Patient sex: M
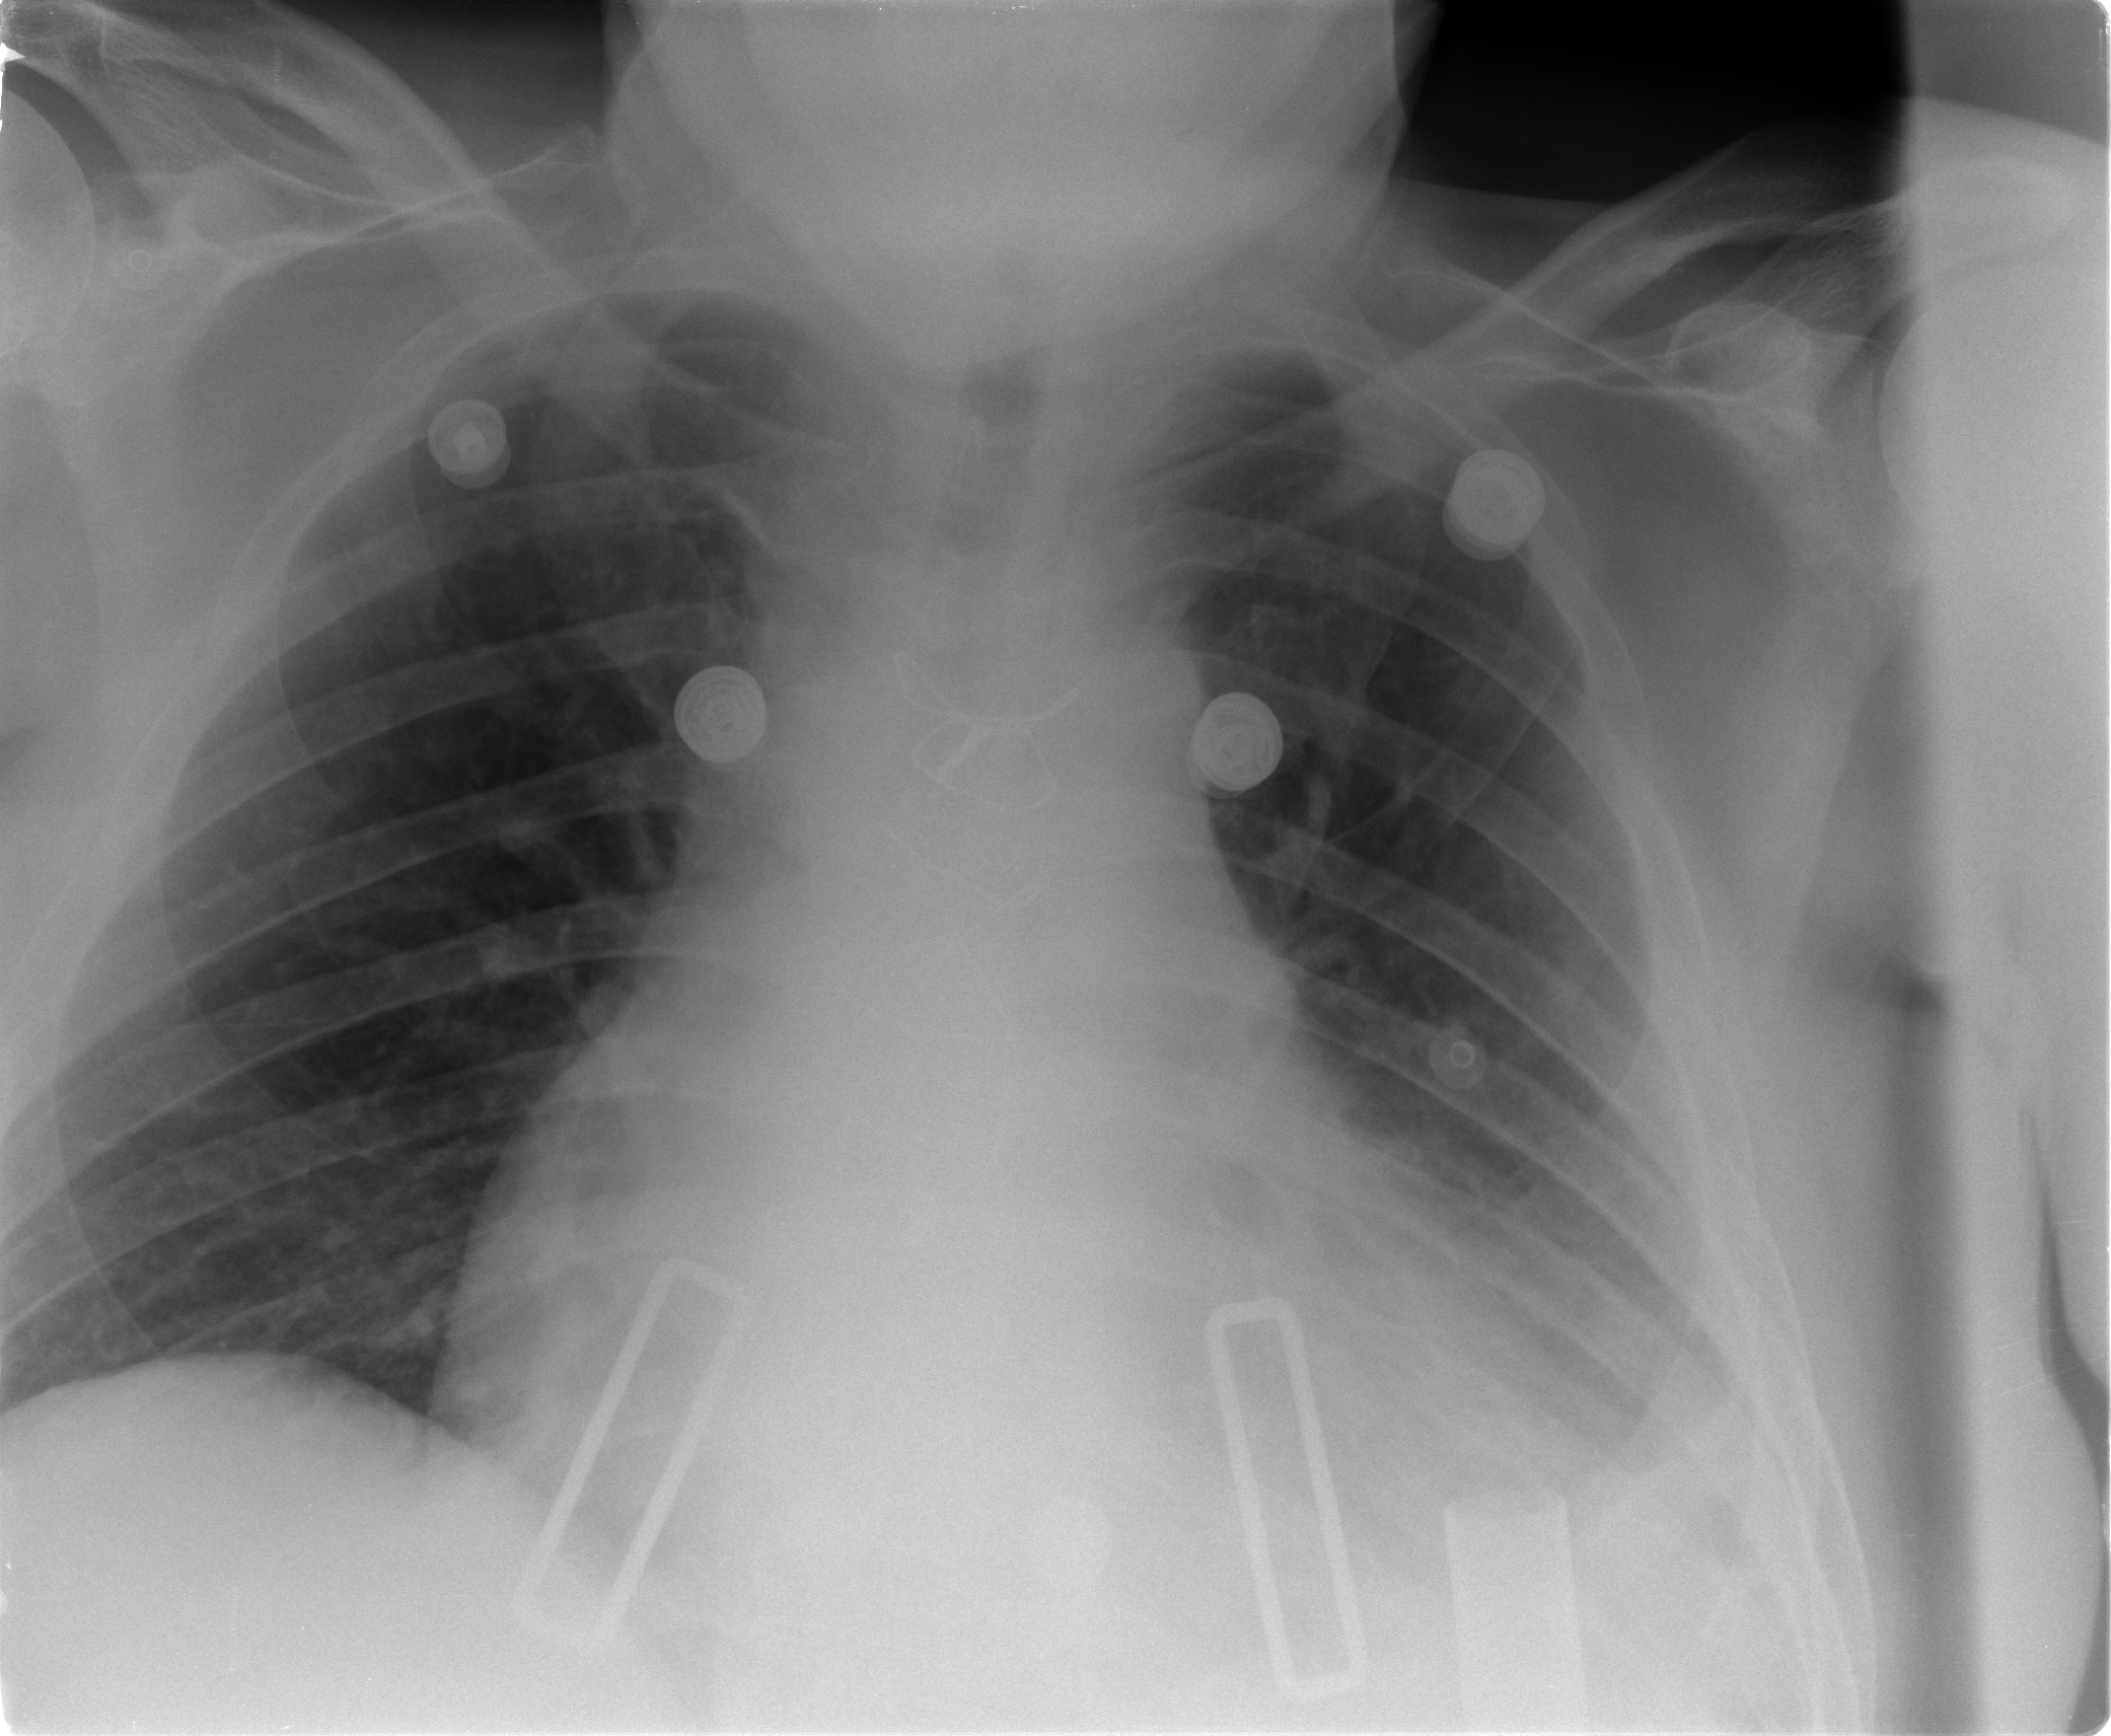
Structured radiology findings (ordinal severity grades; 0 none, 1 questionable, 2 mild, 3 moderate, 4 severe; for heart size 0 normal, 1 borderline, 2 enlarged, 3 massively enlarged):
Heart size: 2
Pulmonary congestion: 1
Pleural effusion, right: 0
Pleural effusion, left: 2
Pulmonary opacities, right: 0
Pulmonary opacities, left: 2
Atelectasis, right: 0
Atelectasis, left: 2